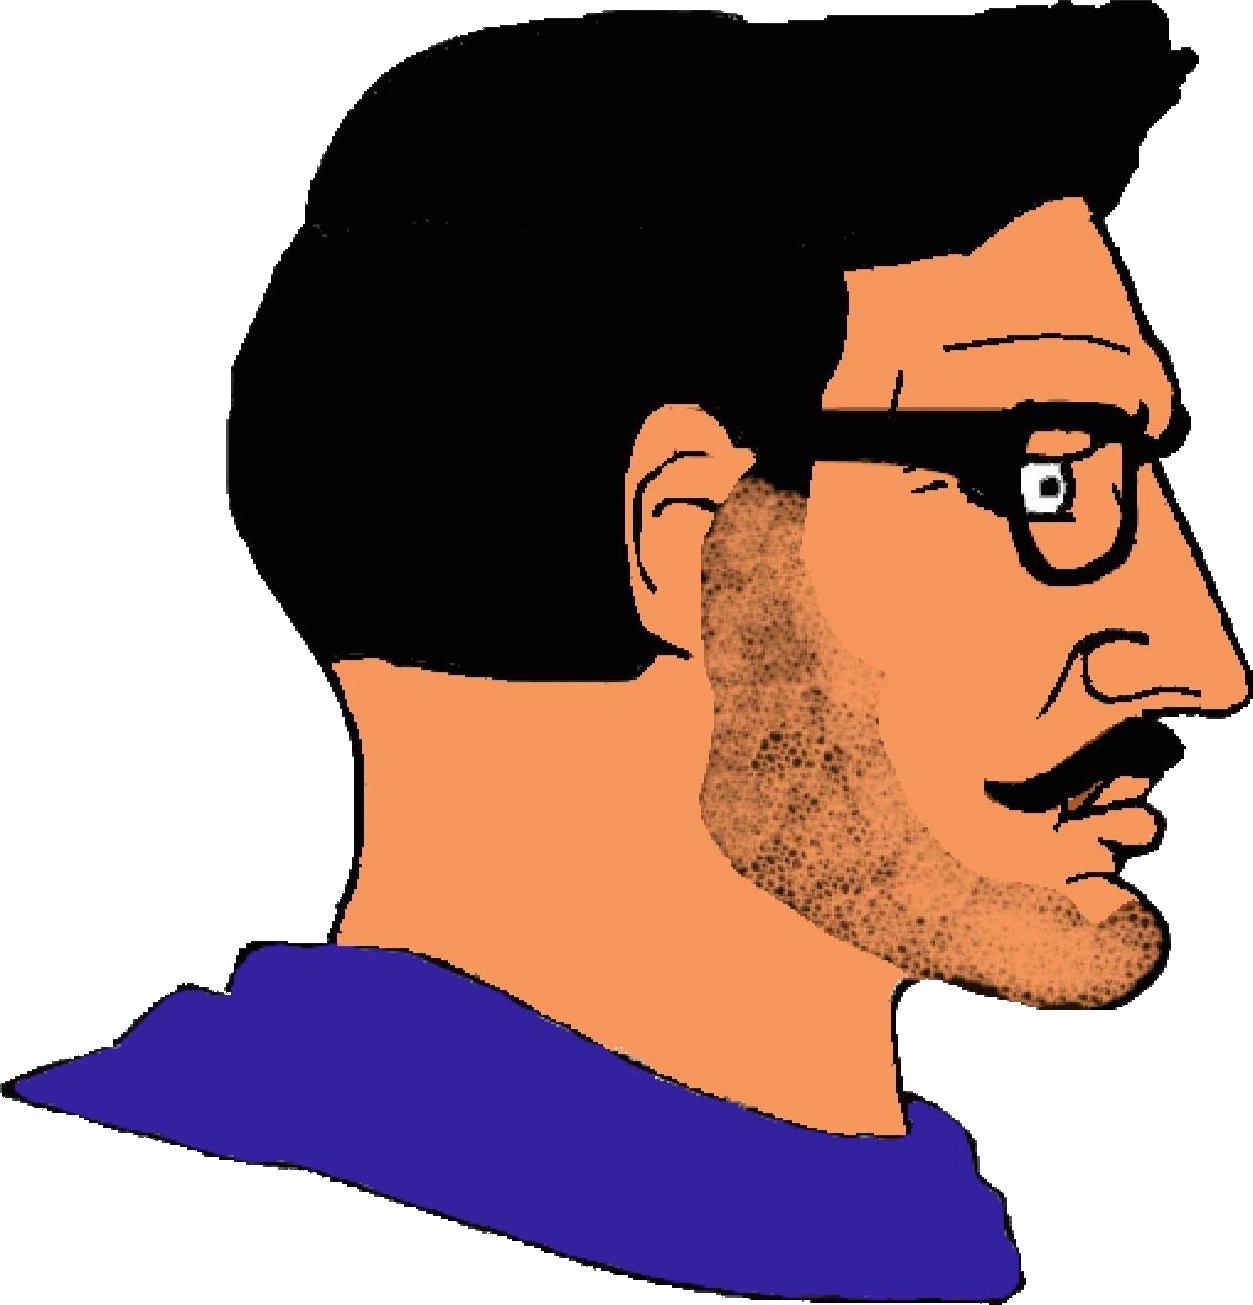
Label: 4_Yes_Chad